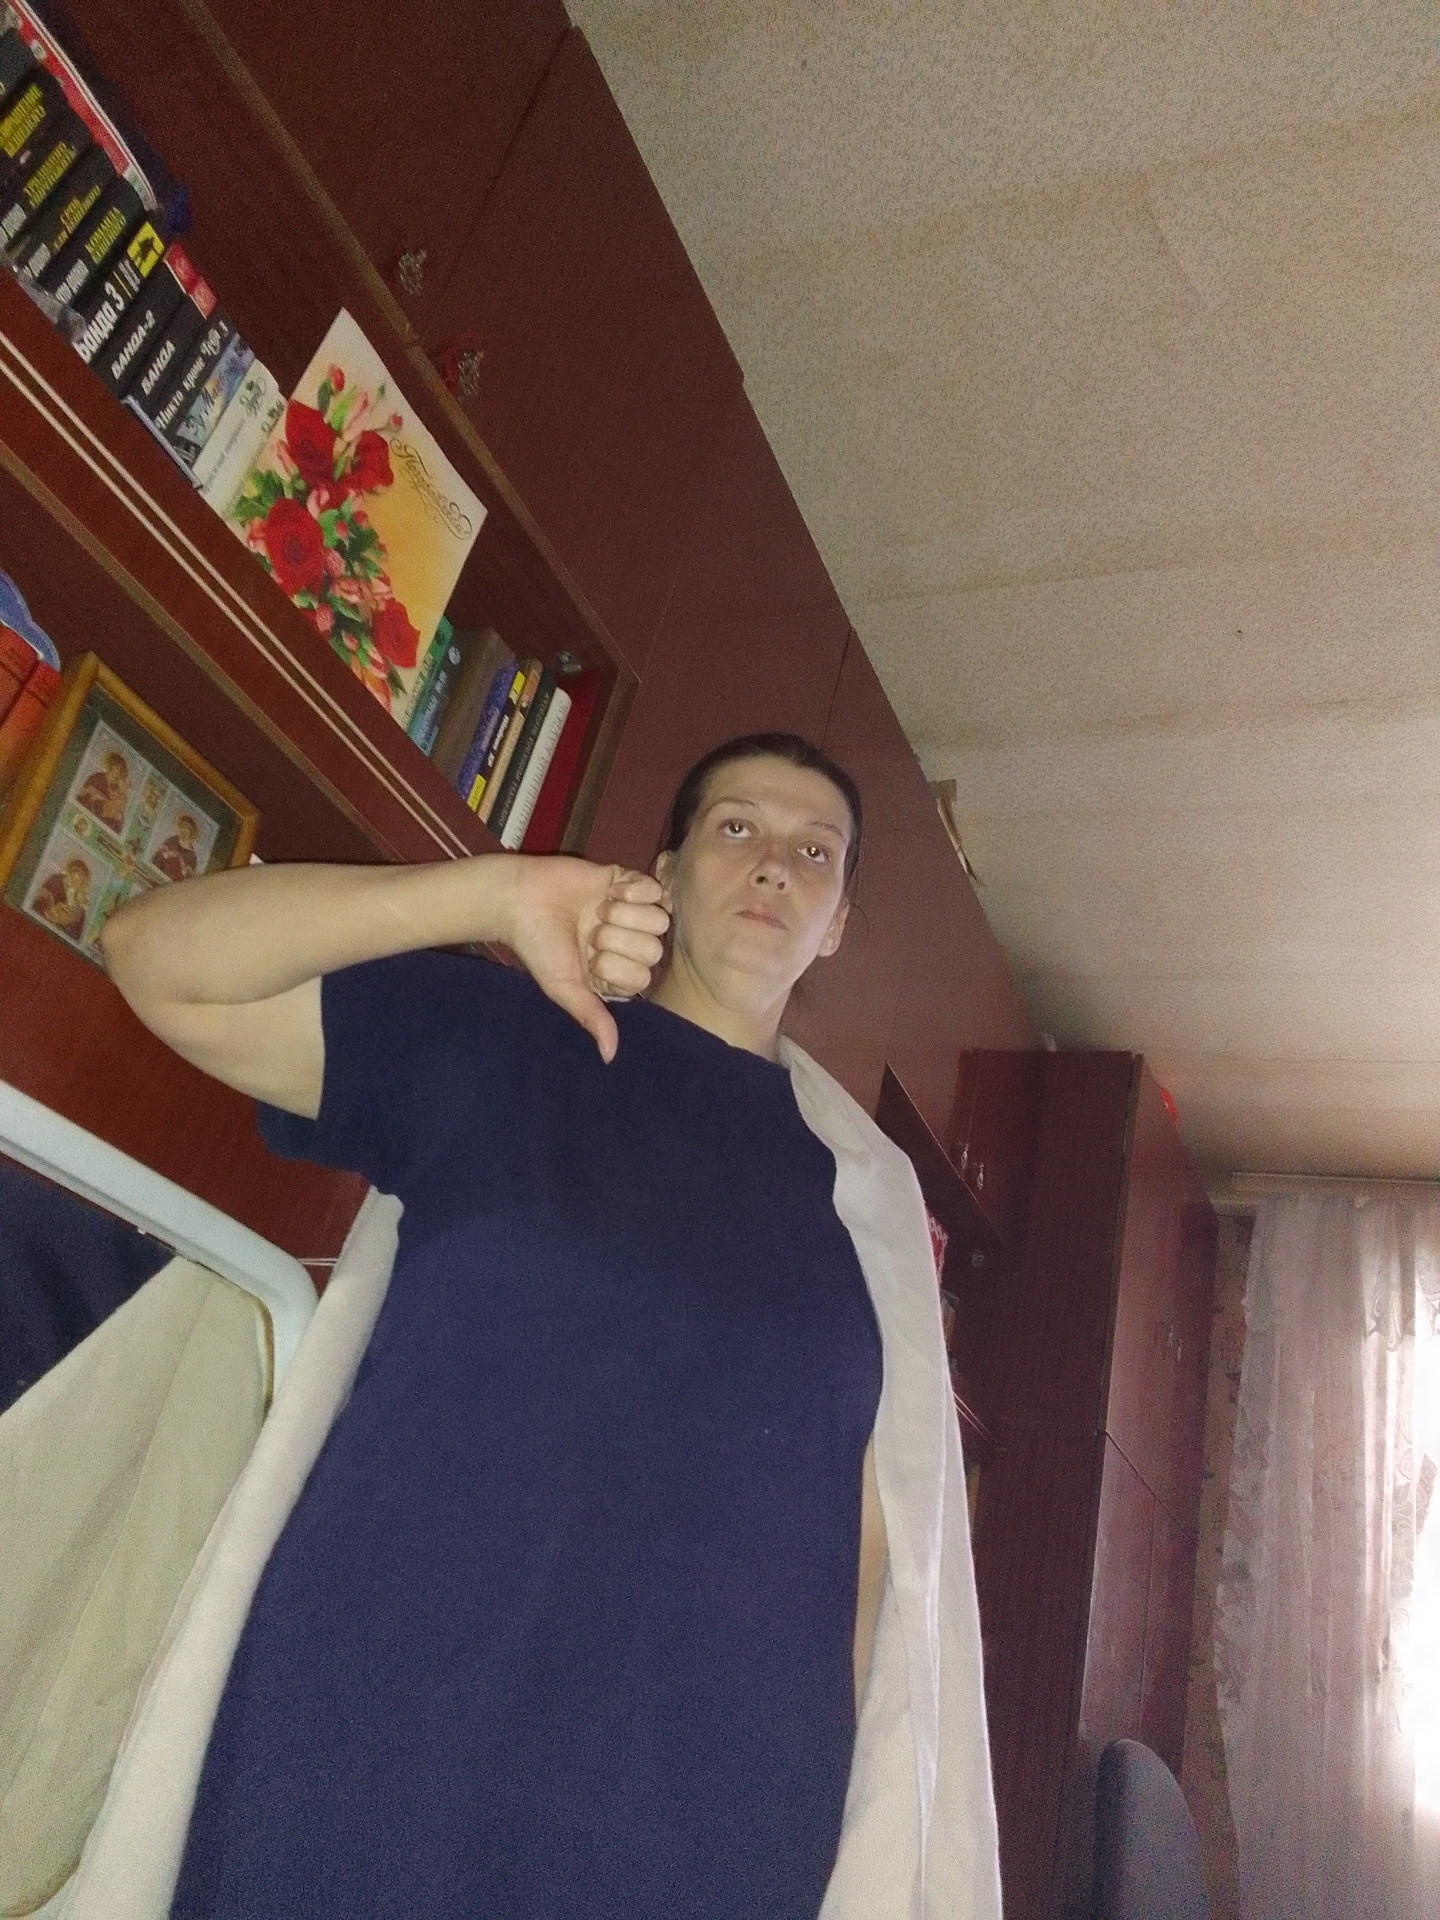
Label: noise